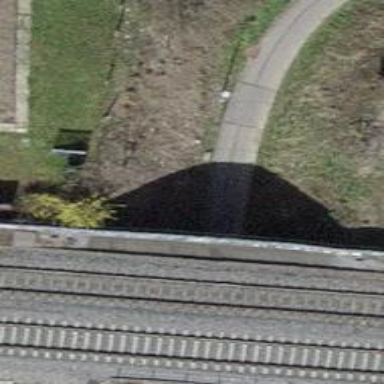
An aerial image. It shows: Footway tunnel.